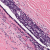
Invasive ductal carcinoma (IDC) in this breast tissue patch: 0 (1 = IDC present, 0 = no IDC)